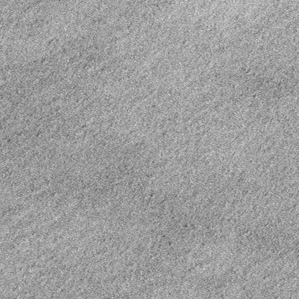
Label: frost